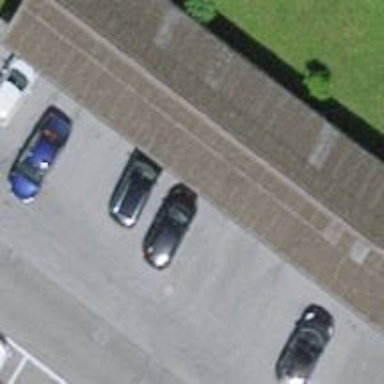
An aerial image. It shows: Group of garages.